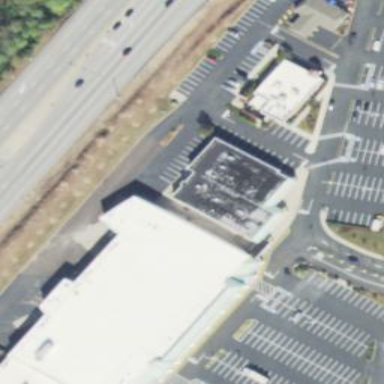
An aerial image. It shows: Retail building.